Question: I'm creating some payment scheduling using datagrid. My scenario is, when the day of DateTime is MM/4/YYYY,MM/3/YYYY,MM/2/YYYY,MM/1/YYYY etc. and MM/21/YYYY,MM/18//YYYY etc, the date must be outputted as 5 and 20 prior to the payment schedule.
I'm using a for loop here when the button "Execute" is Clicked
'''
private void execute_Click(object sender, EventArgs e){
int count;
int loop_number = 8;
// Example I pick August 5
var fromDate = date_from.Value; // This the datetimepicker on the toolbox
for (count = 0; count < loop_number ; count++) {
// The output will be shown in the datagrid with a name of "dgv_result"
fromDate = fromDate.AddDays(15);
dgv_result.Rows[count].Cells[0].Value = fromDate;
}
}
'''
The Output should be like this below
'''
08/5/2015
08/20/2015
// The Problem is, aug has 31 so the result will be 9/4/2015
// But instead, it should be 5
09/5/2015
// Same thing with 9/19/2015, the result must be
09/20/2015
... // So on and so forth
'''

### NOTE: Just look on the date only
This is the loop for the screenshot above
var fromDate = date_from.Value;
int count;
'''
for (count = 0; count < Loop_number; count++) {
dgv_result.Rows.Add(1);
...
dgv_result.Rows[count].Cells[0].Value = fromDate;
}
'''
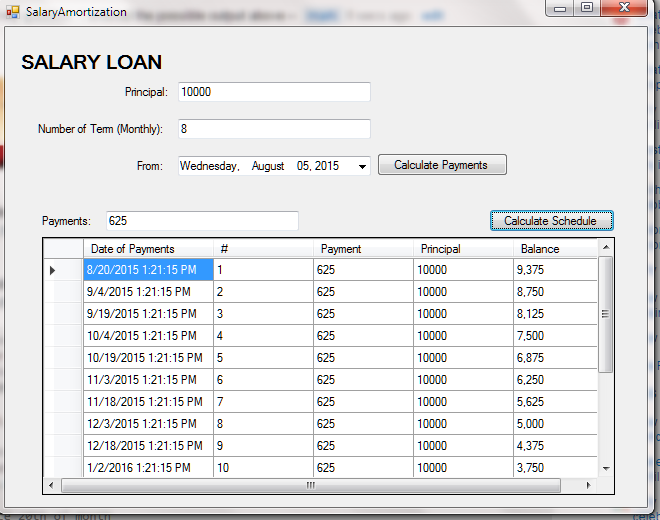
Answer: Like this?
'''
int loop_number = 8;
var fromDate = date_from.Value; // This the datetimepicker on the toolbox
for (int count = 0; count < loop_number ; count++)
{
var currentDate = fromDate.AddMonths(count);
if (currentDate.Day <= 5)
{
currentDate = new DateTime(currentDate.Year, currentDate.Month, 5);
}
else
{
currentDate = new DateTime(currentDate.Year, currentDate.Month, 20);
}
dgv_result.Rows[count].Cells[0].Value = currentDate;
}
'''